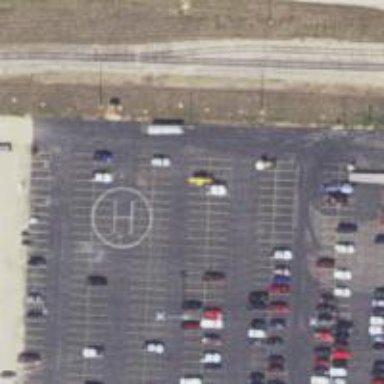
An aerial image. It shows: Image of helipad at airport.